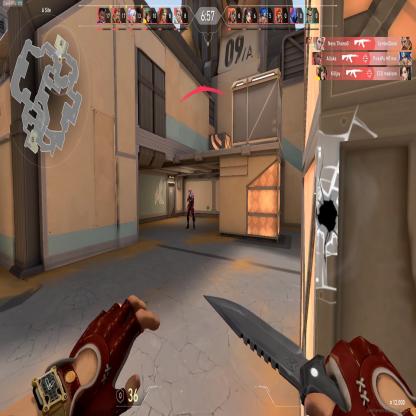
Label: enemy